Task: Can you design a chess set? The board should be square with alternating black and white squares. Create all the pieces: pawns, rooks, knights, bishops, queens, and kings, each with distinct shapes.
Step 1157:
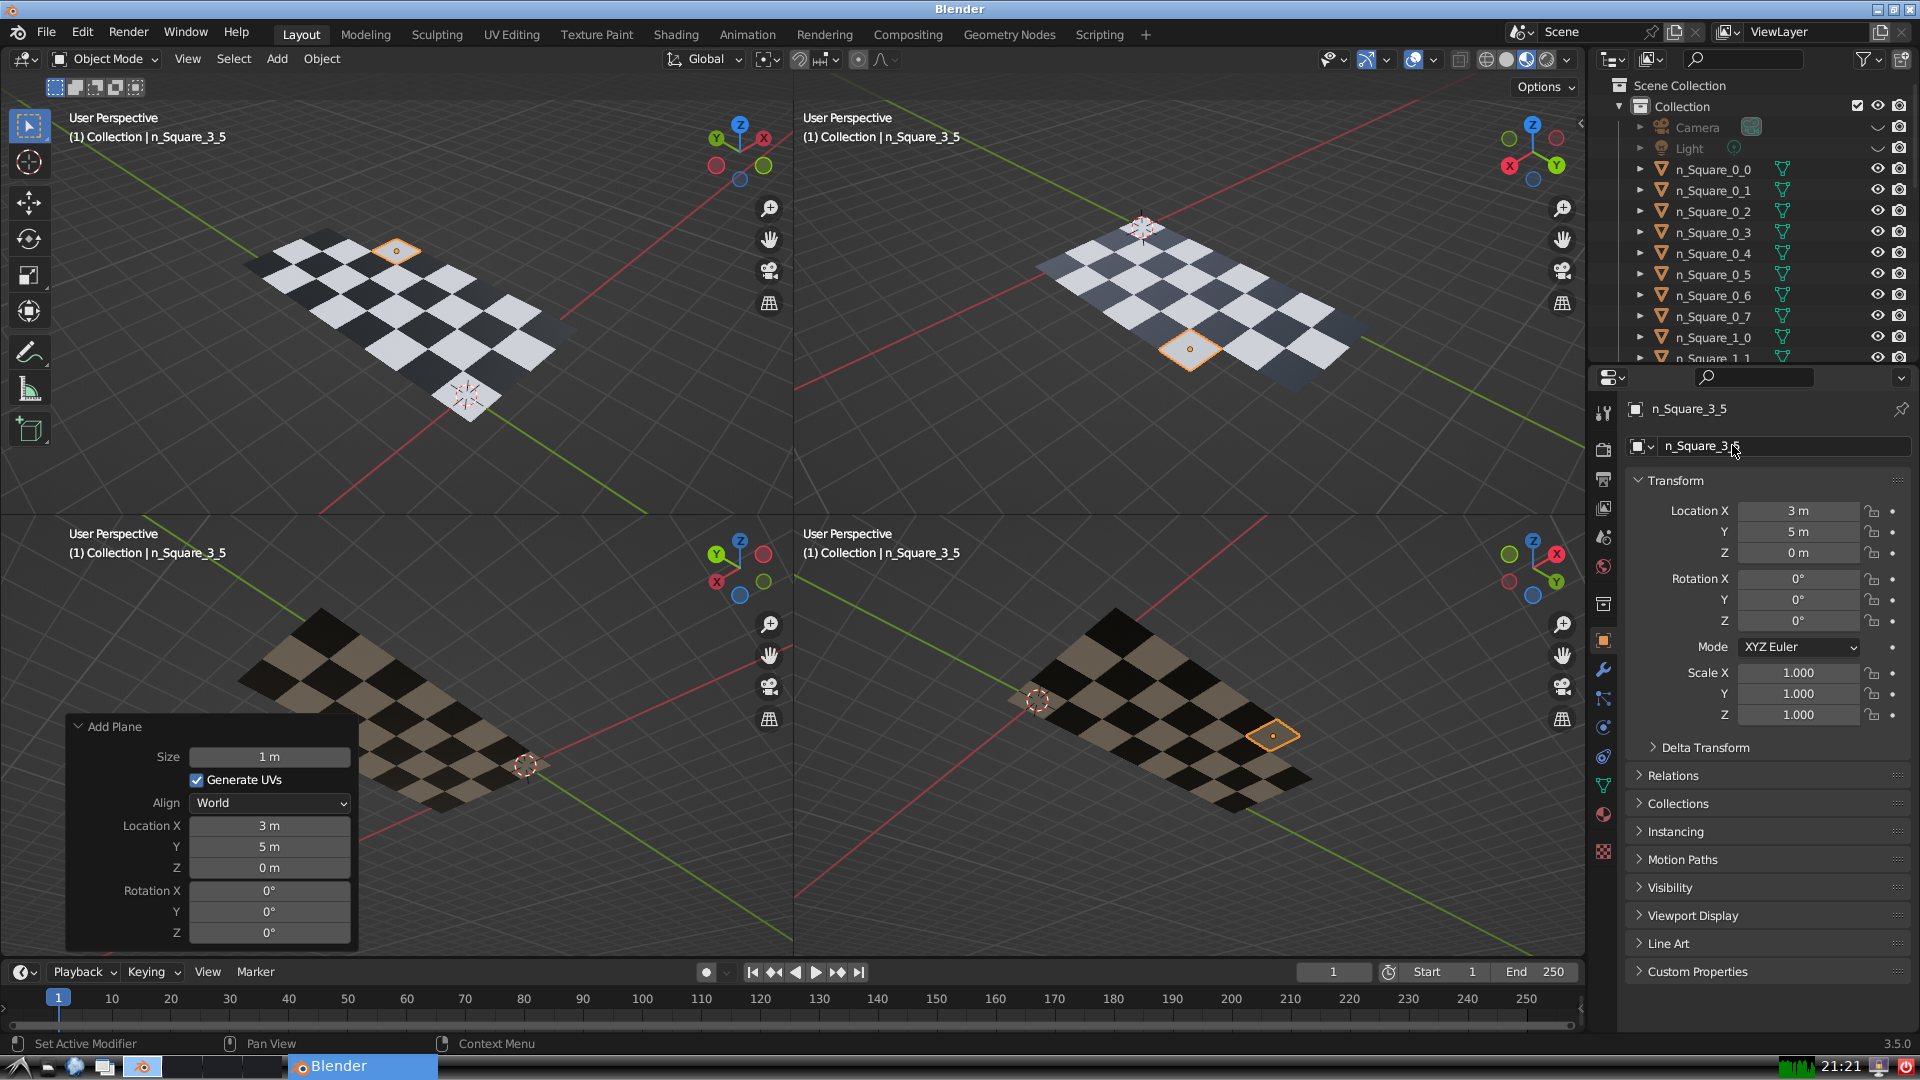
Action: {"mouse_move": [1603, 815]}